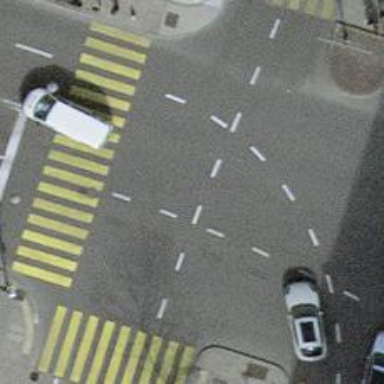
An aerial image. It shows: Road with traffic signals.